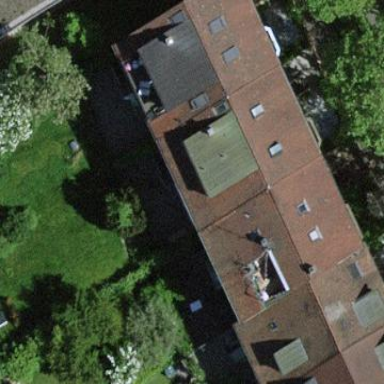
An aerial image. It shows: Terrace building.